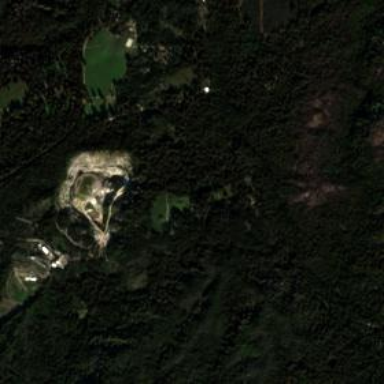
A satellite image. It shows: Forest area primarily used for timber production.